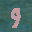
Label: 9